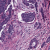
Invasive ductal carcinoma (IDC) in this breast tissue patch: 1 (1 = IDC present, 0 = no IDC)